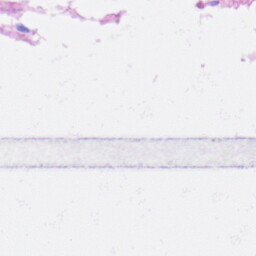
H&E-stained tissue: Heart